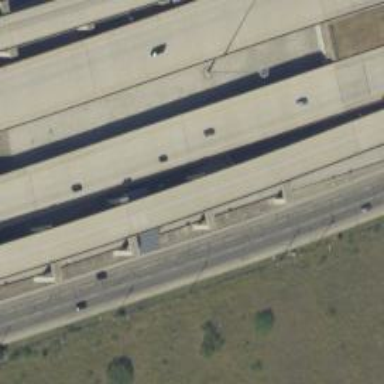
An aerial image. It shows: Toll gantry on the road.